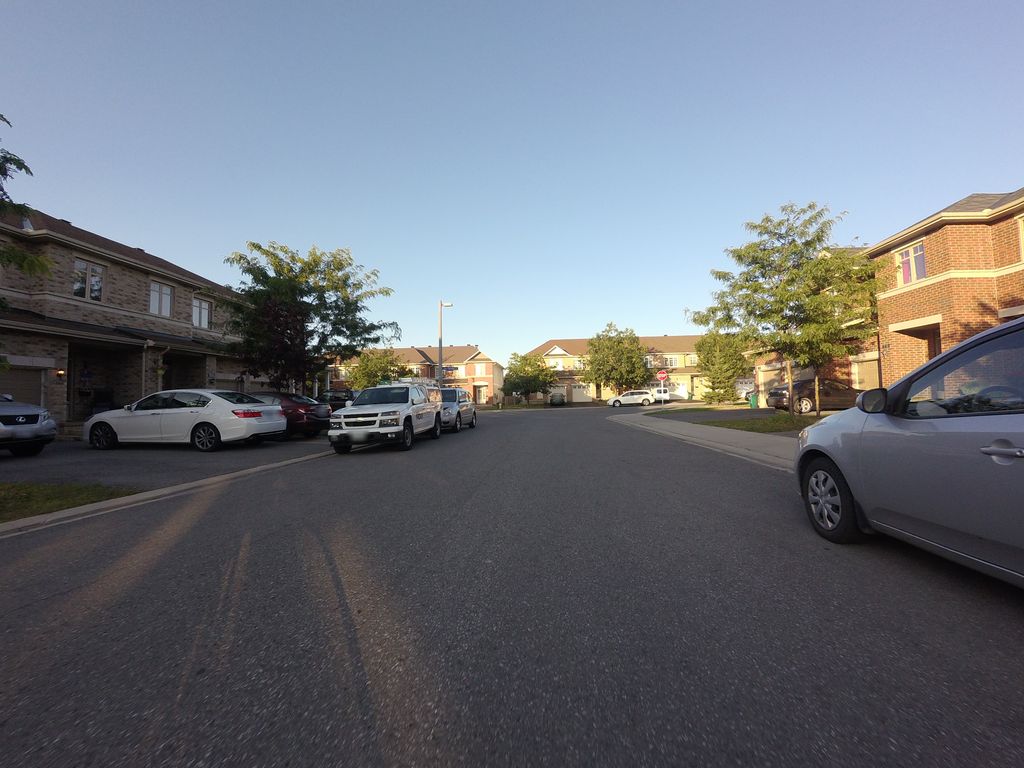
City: ottawa-gatineau